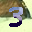
Label: 3